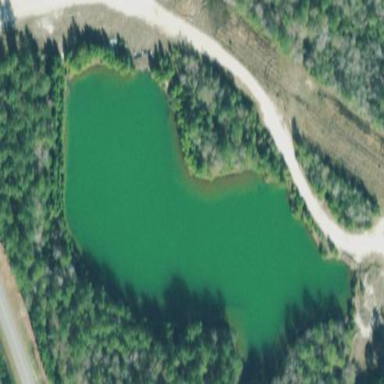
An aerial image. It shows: Pond surrounded by natural water.